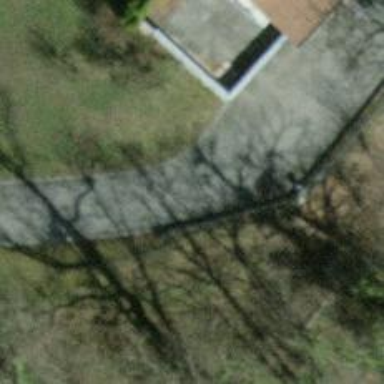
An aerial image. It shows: Asphalt service road.